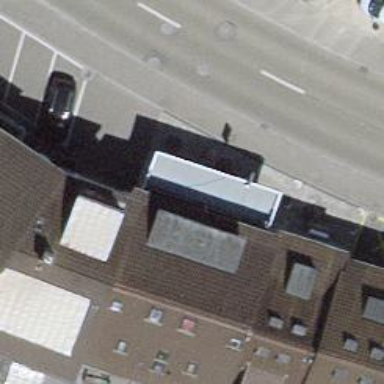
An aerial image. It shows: Fuel station.